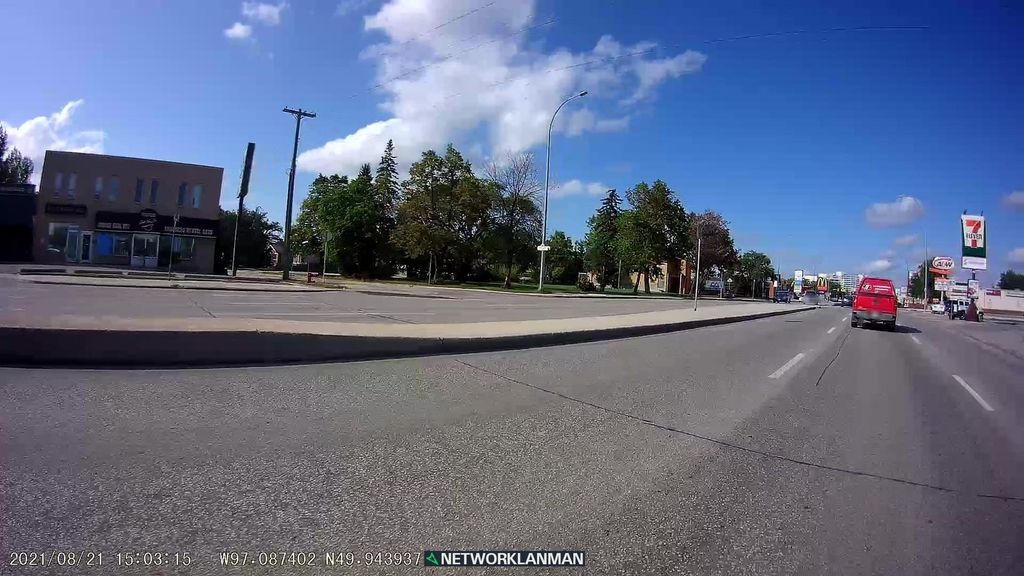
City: winnipeg